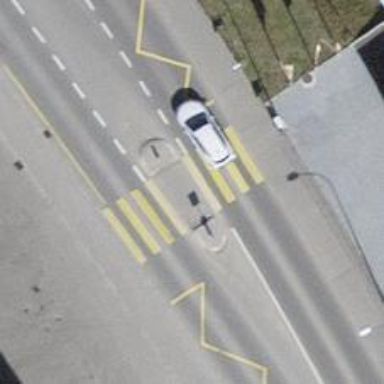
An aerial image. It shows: Uncontrolled zebra crossing with marked island on the road.